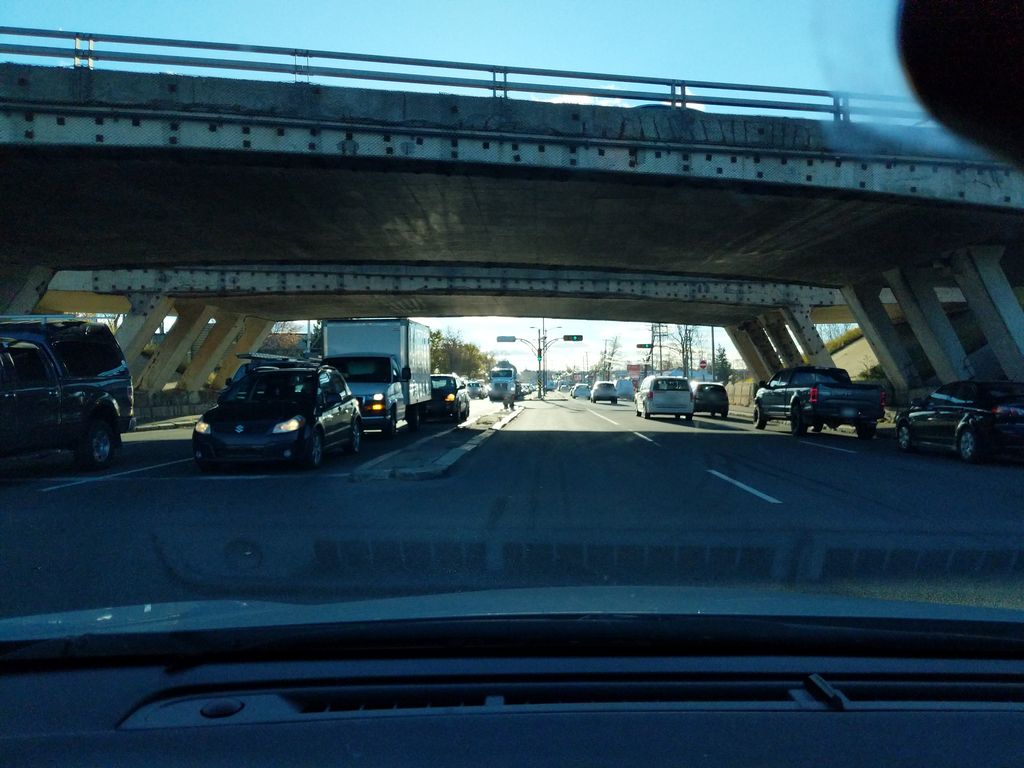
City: quebec_city